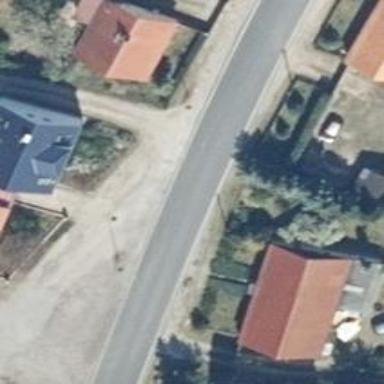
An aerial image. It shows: Secondary road with asphalt surface.